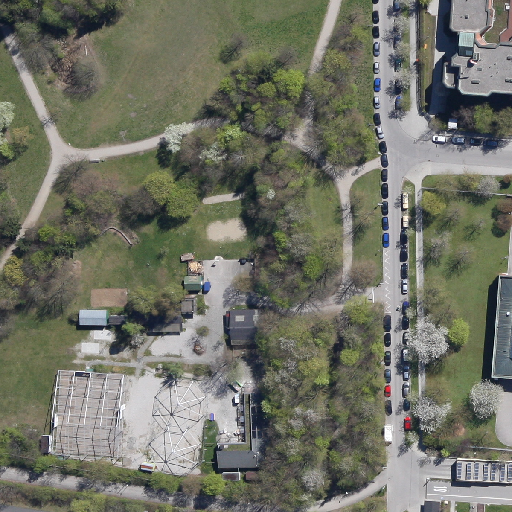
Referring expression: car in the parking area